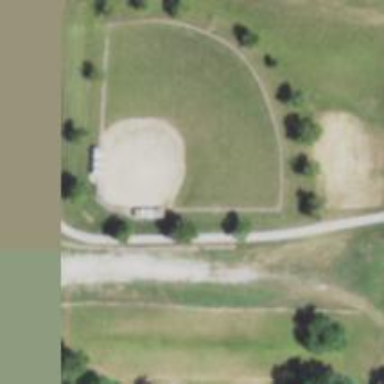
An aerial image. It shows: Baseball pitch for leisure and sports activities.